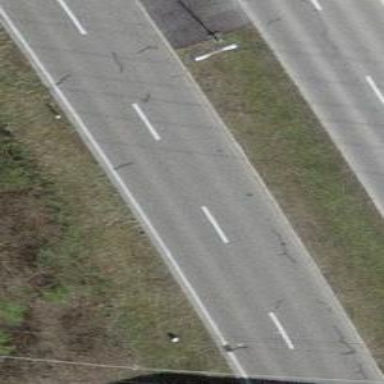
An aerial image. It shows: Secondary road with asphalt surface.